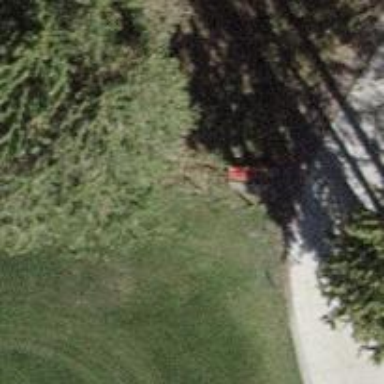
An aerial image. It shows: Bench for seating.